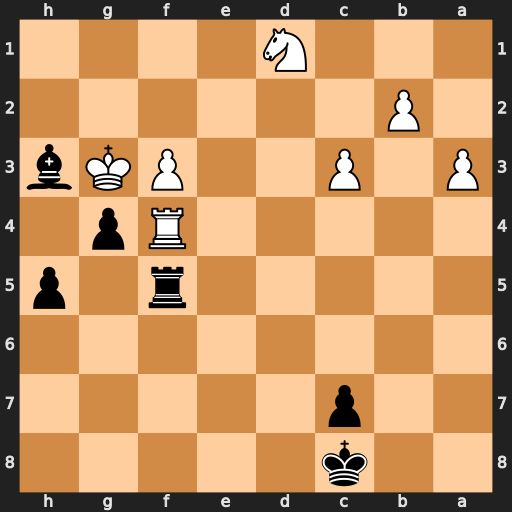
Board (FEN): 2k5/2p5/8/5r1p/5Rp1/P1P2PKb/1P6/3N4
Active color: b
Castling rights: -
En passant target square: -
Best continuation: h4+ Kxh4 Rxf4